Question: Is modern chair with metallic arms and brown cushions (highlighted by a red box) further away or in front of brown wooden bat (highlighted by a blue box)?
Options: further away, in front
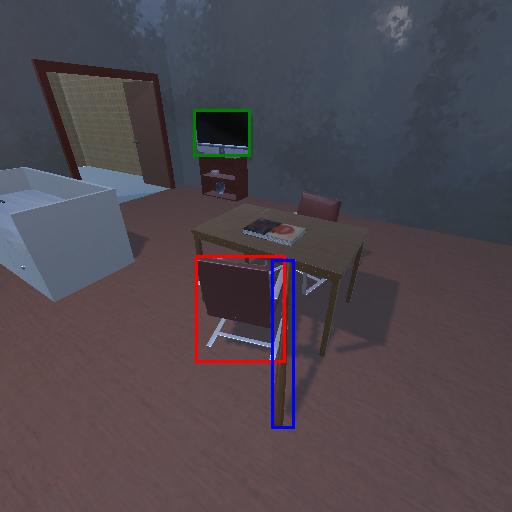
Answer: further away